Interaction volume radius: 5 \u00c5
Interaction volume height: 10 \u00c5
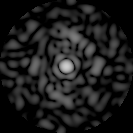
Disorder parameter: 0.8017